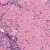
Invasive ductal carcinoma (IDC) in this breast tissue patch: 0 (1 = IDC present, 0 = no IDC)